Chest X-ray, AP view. Patient: 4 years old, sex M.
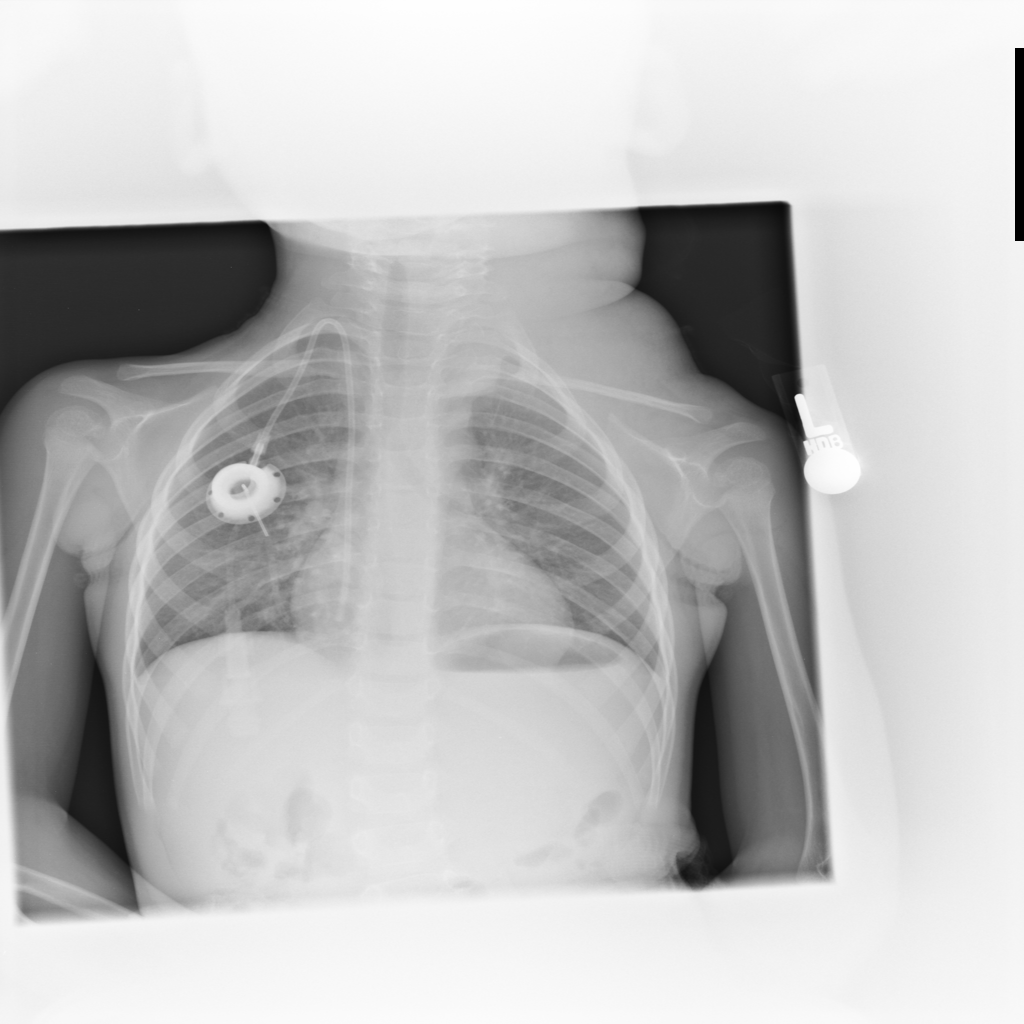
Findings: No Finding